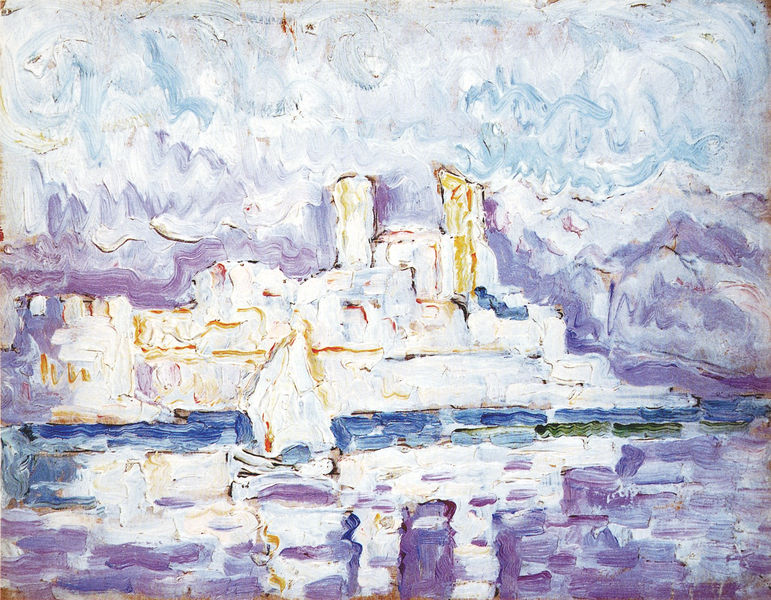
Titel: Antibes. Brume du matin, Antibes. Morgennebel
Künstler: Paul Signac
Institution: (Privatsammlung)
Schlagwörter: berg, blau, felsen, himmel, meer, wasser, weiß, wolken, aquarell, gelb, grün, impressionismus, landschaft, see, stadt, ufer, grau, hell, holz, licht, schwarz, türkis, eis, rot, schloss, wolke, bild, öl, spiegelung, pastos, insel, schön, boot, hellblau, himmelblau, schiff, segel, segelboot, welle, wellen, italien, segelschiff, abstrakt, berge, schornsteine, farbe, lila, violett, klein, dampfer, monet, striche, burg, türme, kälte, acryl, groß, schweiz, pinsel, pinselstrich, verschwommen, breit, weich, flüssig, schummrig, plateu, berge#, verschwpmmen, expressinist